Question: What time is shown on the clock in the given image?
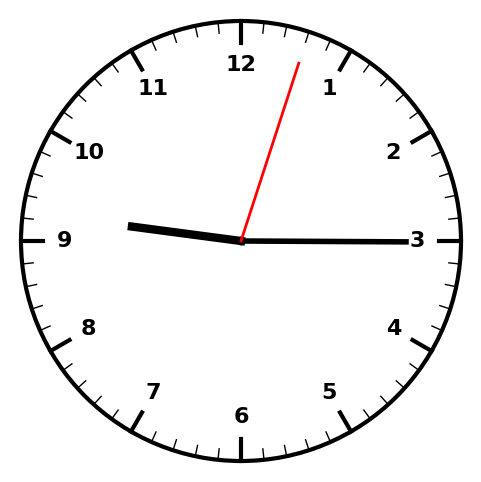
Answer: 09:15:03